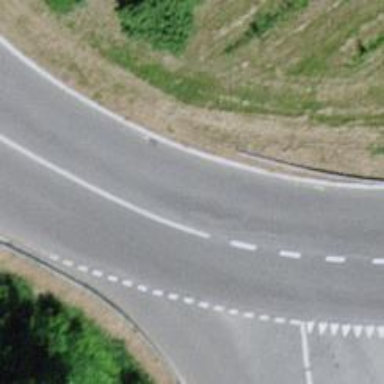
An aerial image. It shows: Asphalt road classified as tertiary.